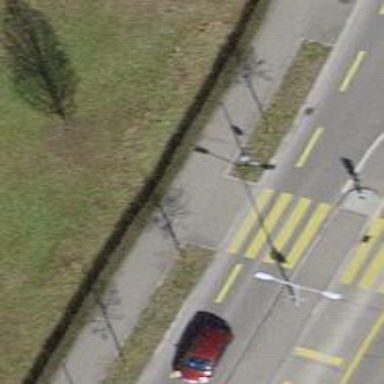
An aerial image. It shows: Kerb barrier.